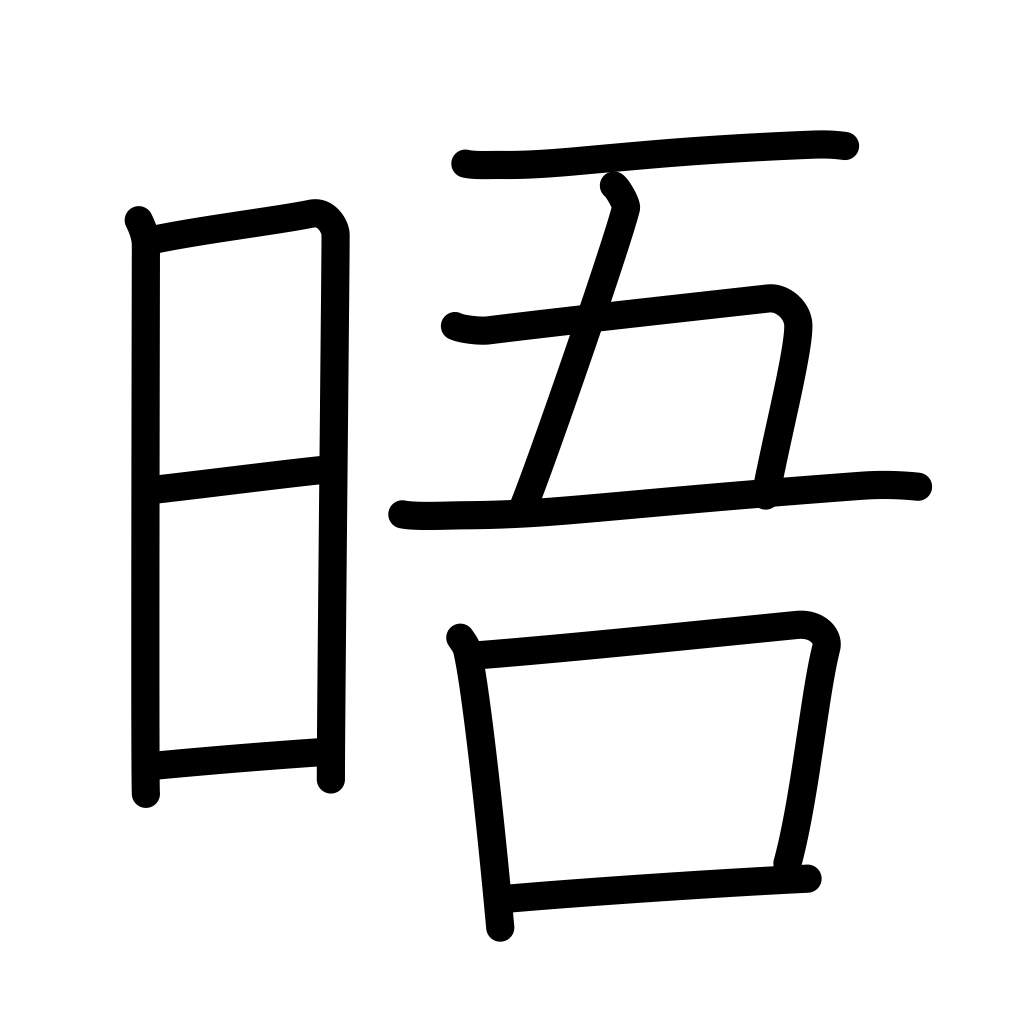
Meaning: clear